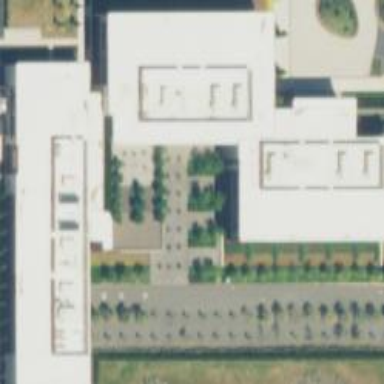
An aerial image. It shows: Building.